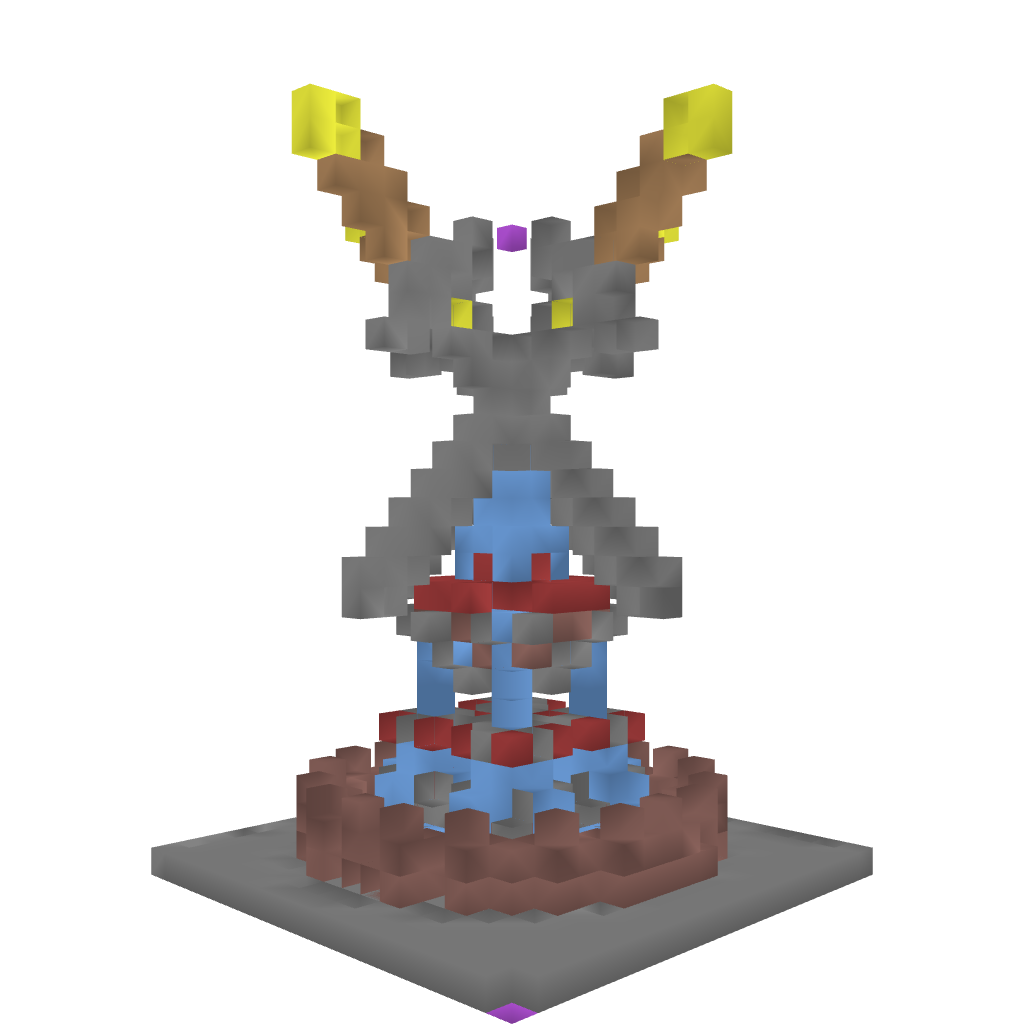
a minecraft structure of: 4 Sword Fountain high quality